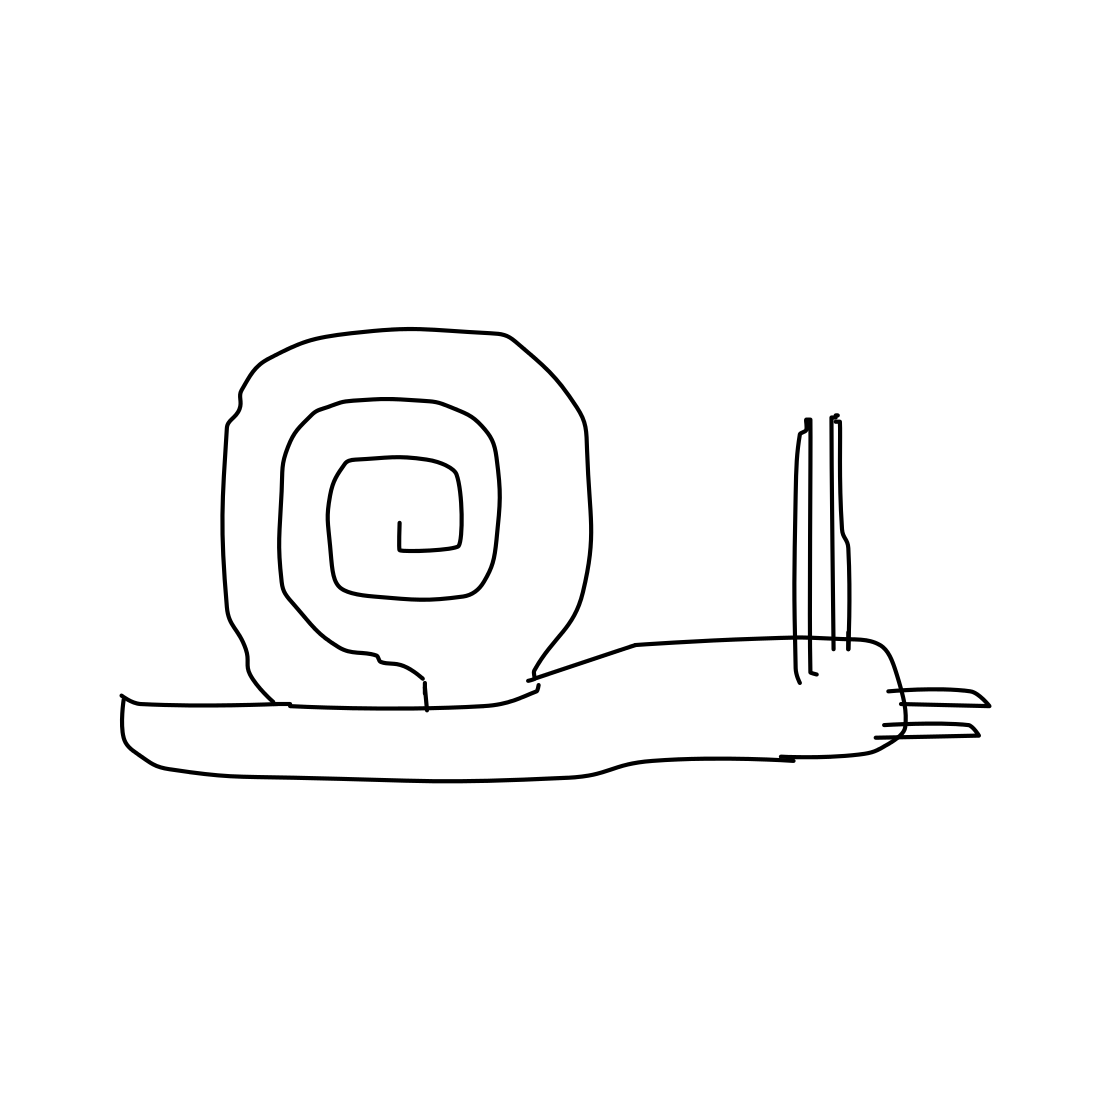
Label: snail